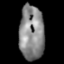
Tissue: lung
Cell type: Epithelial cells
Senescence score: 0.1801
Nuclear area (px): 1333
Mean DAPI intensity: 135.91